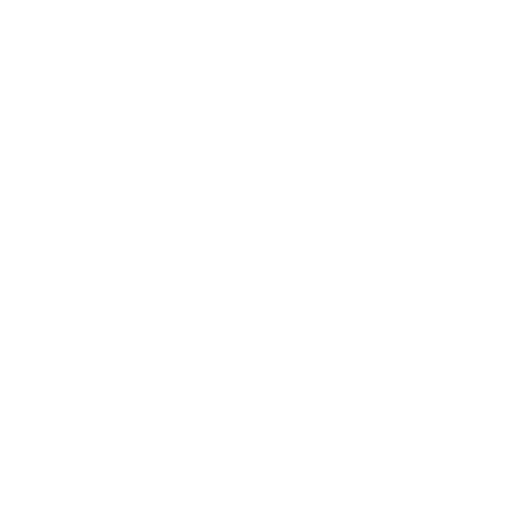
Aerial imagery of mountain in Alaska named Harris Peak containing only unknown